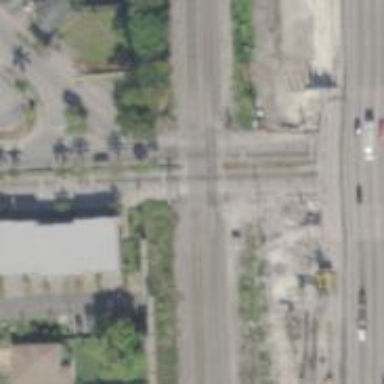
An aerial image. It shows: Railway crossing.